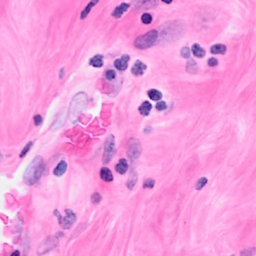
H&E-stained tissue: Breast